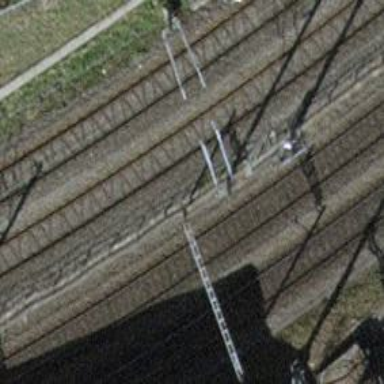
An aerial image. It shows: Single-track electrified railway with contact line.